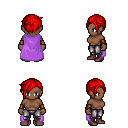
a pixel art fantasy rpg character, female body template, human, dark skin, lavender cape, metal pants, red pixie cut hairstyle, leather bracers, maroon shoes, four views (front, back, left, right), 2x2 character sprite sheet, small pixel art, hard edges, no anti-aliasing